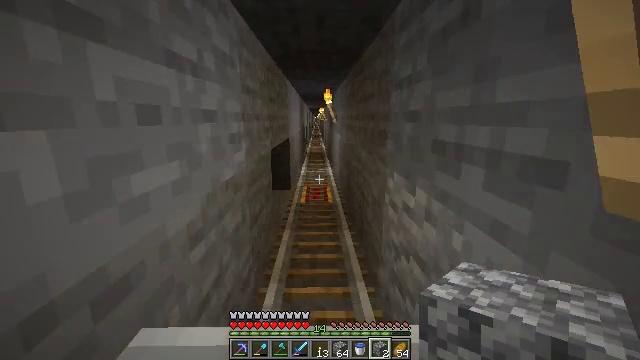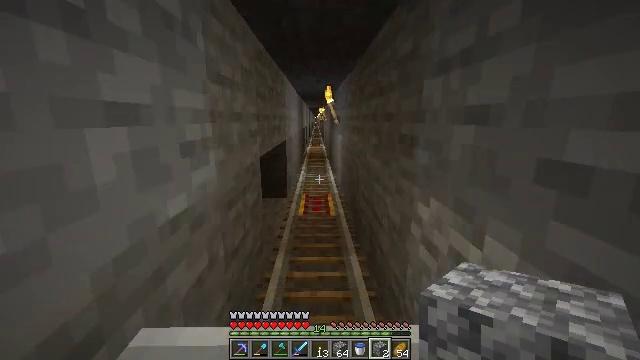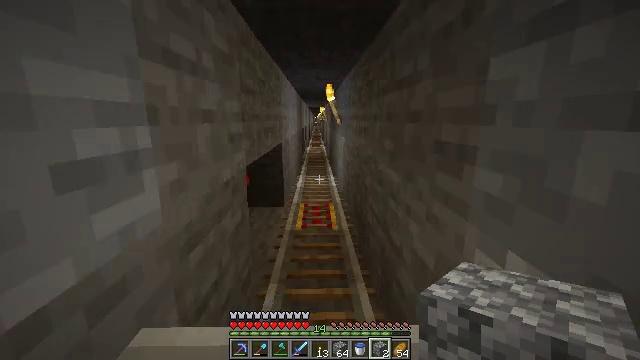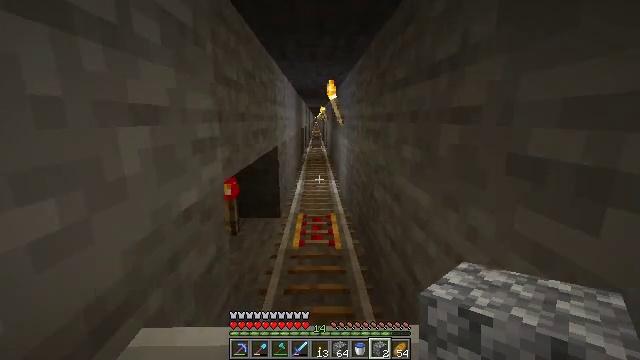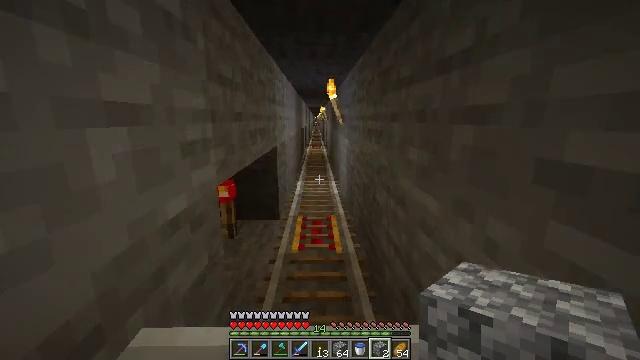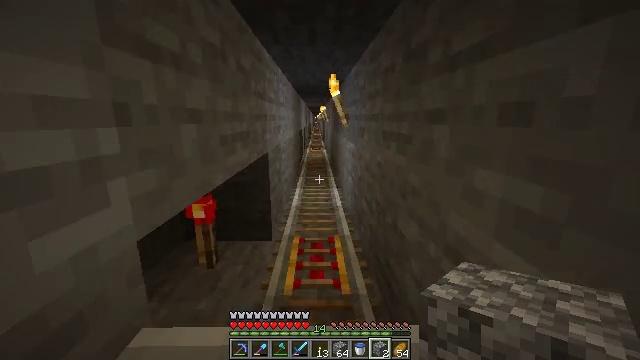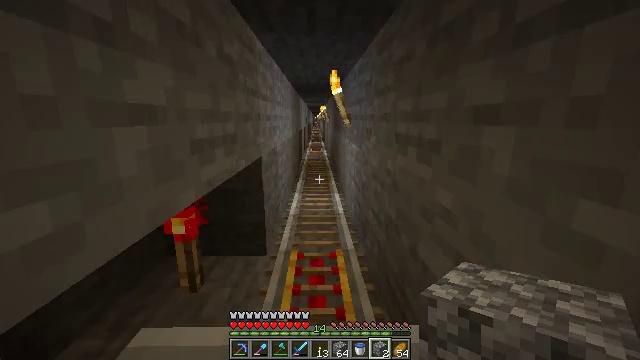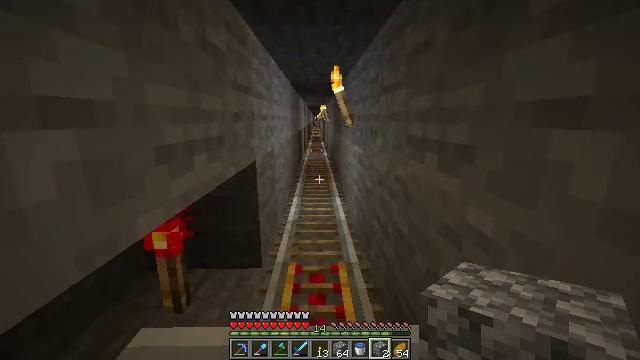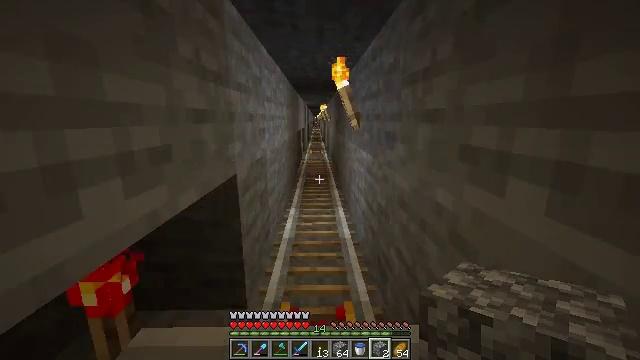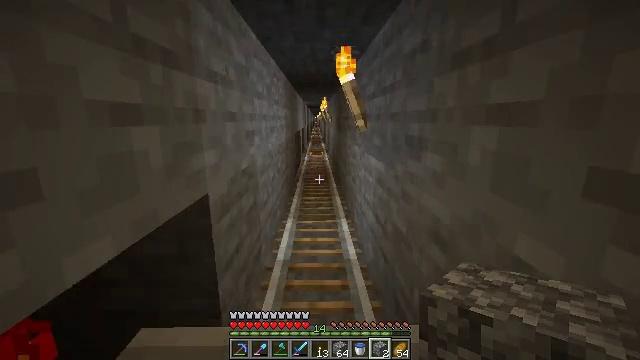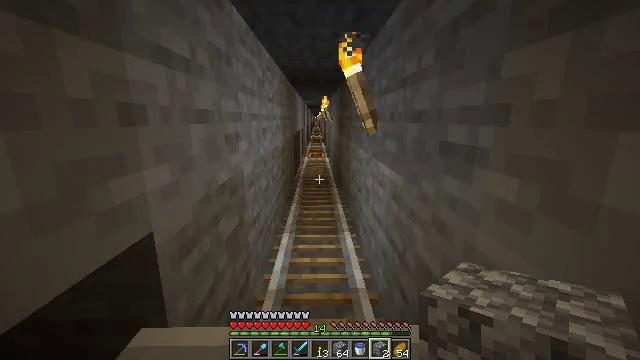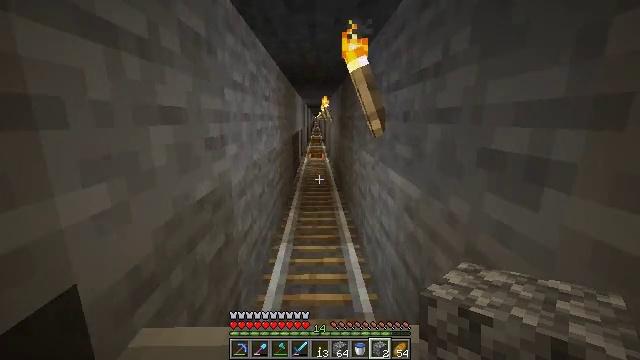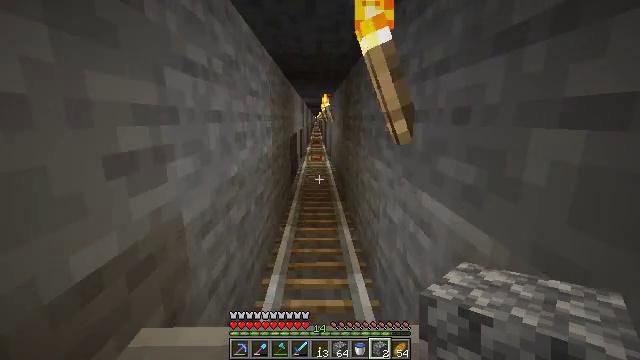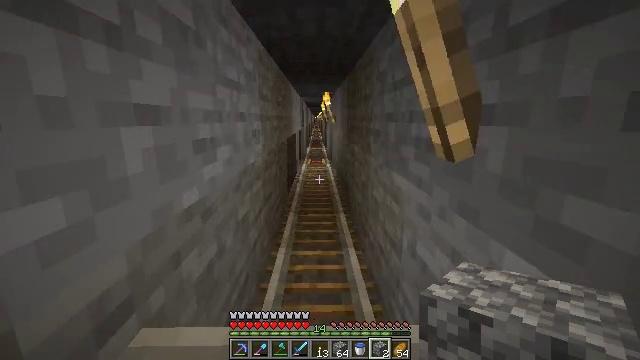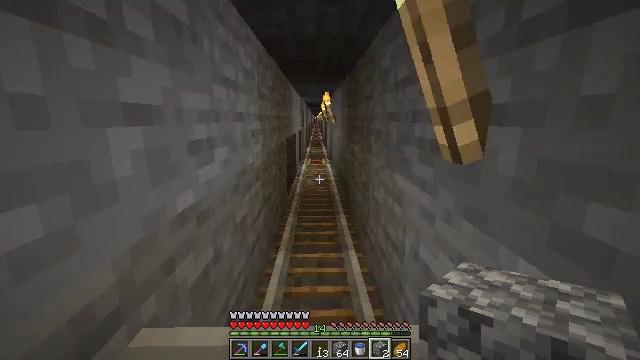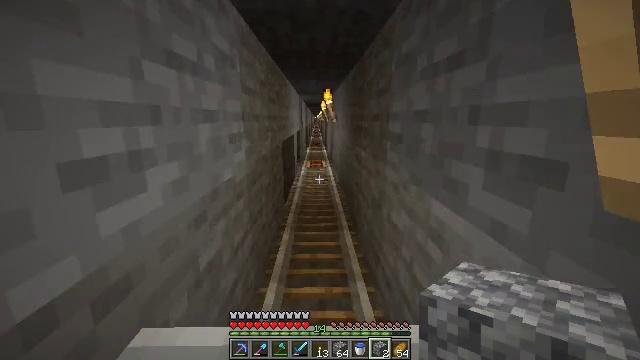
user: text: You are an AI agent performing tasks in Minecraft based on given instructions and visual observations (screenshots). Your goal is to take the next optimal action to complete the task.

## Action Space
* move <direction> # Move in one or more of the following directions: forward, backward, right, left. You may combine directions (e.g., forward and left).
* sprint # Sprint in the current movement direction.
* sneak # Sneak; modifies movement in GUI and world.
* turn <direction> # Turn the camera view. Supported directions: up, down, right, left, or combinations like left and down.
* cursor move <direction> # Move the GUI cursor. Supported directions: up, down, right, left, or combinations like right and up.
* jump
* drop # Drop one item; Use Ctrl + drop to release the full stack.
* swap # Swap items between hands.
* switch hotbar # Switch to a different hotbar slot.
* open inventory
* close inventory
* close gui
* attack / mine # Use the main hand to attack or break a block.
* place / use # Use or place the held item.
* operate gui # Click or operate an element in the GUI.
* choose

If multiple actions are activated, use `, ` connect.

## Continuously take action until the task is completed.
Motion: motion action
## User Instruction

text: Remove an iron nugget from the inventory.
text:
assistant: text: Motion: no_op
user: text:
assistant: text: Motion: no_op
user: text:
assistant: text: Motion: no_op
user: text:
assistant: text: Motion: no_op
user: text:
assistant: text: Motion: no_op
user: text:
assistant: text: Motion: no_op
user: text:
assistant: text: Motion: no_op
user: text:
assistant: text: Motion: no_op
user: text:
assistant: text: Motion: no_op
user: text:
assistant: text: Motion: no_op
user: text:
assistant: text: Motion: no_op
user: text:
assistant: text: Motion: no_op
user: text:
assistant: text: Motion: no_op
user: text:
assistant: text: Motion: no_op
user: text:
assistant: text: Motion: no_op
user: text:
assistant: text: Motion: no_op
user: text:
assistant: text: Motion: no_op
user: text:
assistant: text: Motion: no_op
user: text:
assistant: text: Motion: no_op
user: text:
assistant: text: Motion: no_op
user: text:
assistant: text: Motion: no_op
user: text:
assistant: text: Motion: no_op
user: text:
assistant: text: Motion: no_op
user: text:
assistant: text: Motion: no_op
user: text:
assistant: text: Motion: no_op
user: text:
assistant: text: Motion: no_op
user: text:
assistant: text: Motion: no_op
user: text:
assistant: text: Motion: no_op
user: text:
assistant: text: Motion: no_op
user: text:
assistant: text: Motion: no_op